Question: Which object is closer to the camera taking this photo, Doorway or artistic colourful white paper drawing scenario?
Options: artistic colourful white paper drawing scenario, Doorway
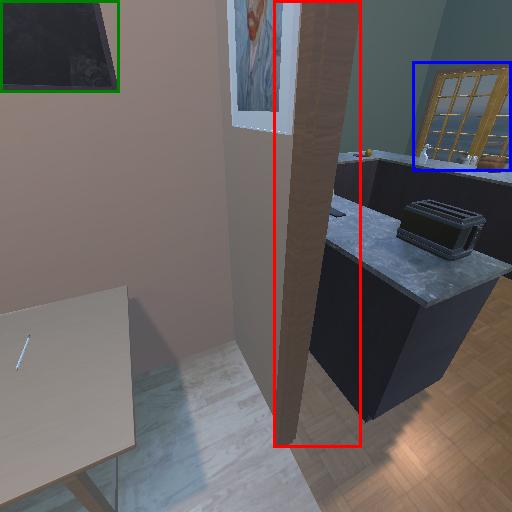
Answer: artistic colourful white paper drawing scenario